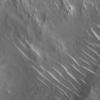
Label: not_dusty